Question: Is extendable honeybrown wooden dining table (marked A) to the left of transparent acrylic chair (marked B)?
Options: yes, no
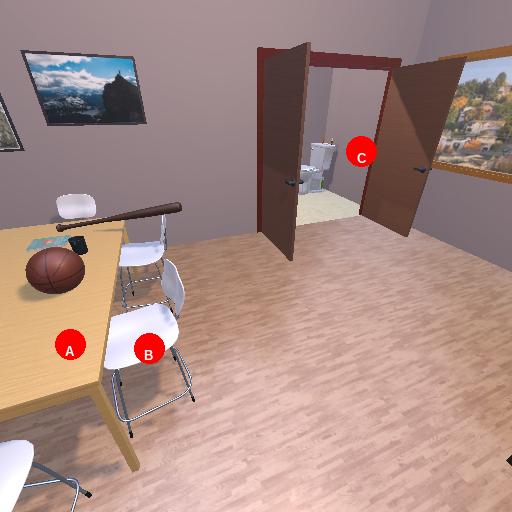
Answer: yes